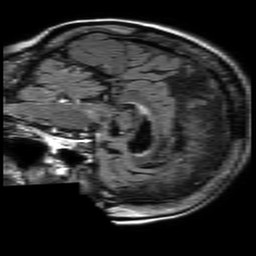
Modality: FLAIR
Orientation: sagittal
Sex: female
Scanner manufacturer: philips
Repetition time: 11 s
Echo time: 0.125 s